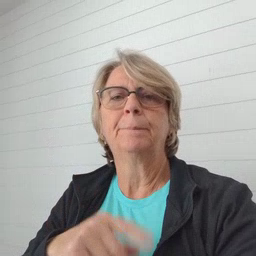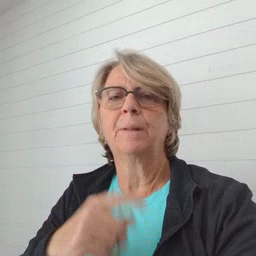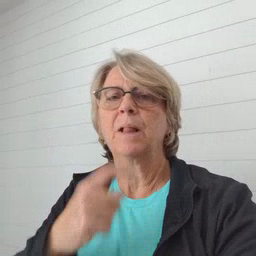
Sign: sleep